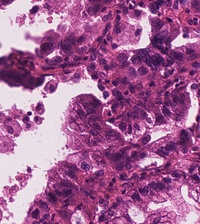
Tumor epithelial tissue: yes
Tumor-associated stroma tissue: no
Normal tissue: no